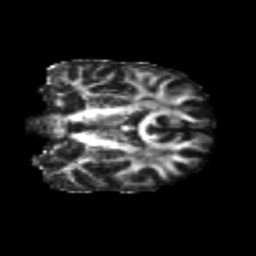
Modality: FA
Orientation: coronal
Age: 24
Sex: male
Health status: healthy
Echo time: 0.074 s